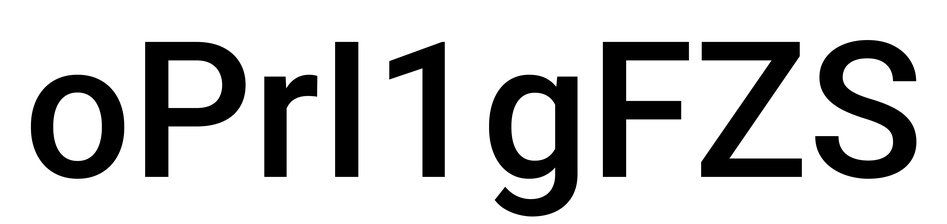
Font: Roboto_Medium